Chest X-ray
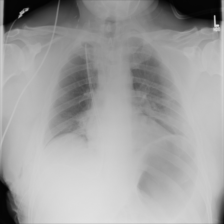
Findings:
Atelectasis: negative
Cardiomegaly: negative
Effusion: negative
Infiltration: negative
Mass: negative
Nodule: negative
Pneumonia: negative
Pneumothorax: negative
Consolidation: negative
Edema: negative
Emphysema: negative
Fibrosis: negative
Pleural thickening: negative
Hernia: negative